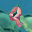
Label: 9